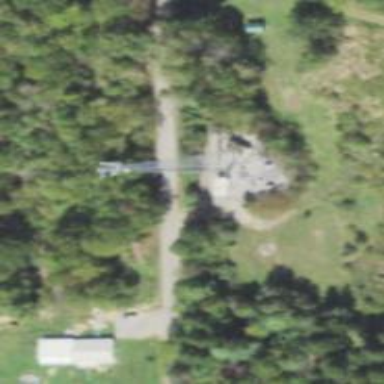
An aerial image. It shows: Man-made mast used for communication purposes.